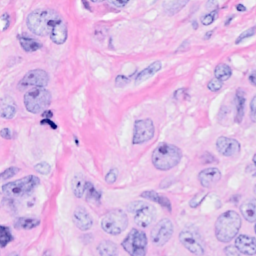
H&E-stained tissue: Breast